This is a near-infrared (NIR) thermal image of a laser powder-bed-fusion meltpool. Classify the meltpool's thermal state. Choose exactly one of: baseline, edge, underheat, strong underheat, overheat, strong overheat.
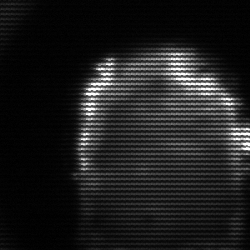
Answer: baseline